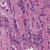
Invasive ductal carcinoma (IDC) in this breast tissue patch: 1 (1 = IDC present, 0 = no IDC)